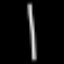
Label: line